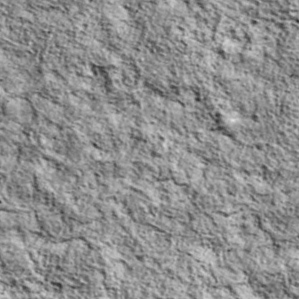
Label: non_frost